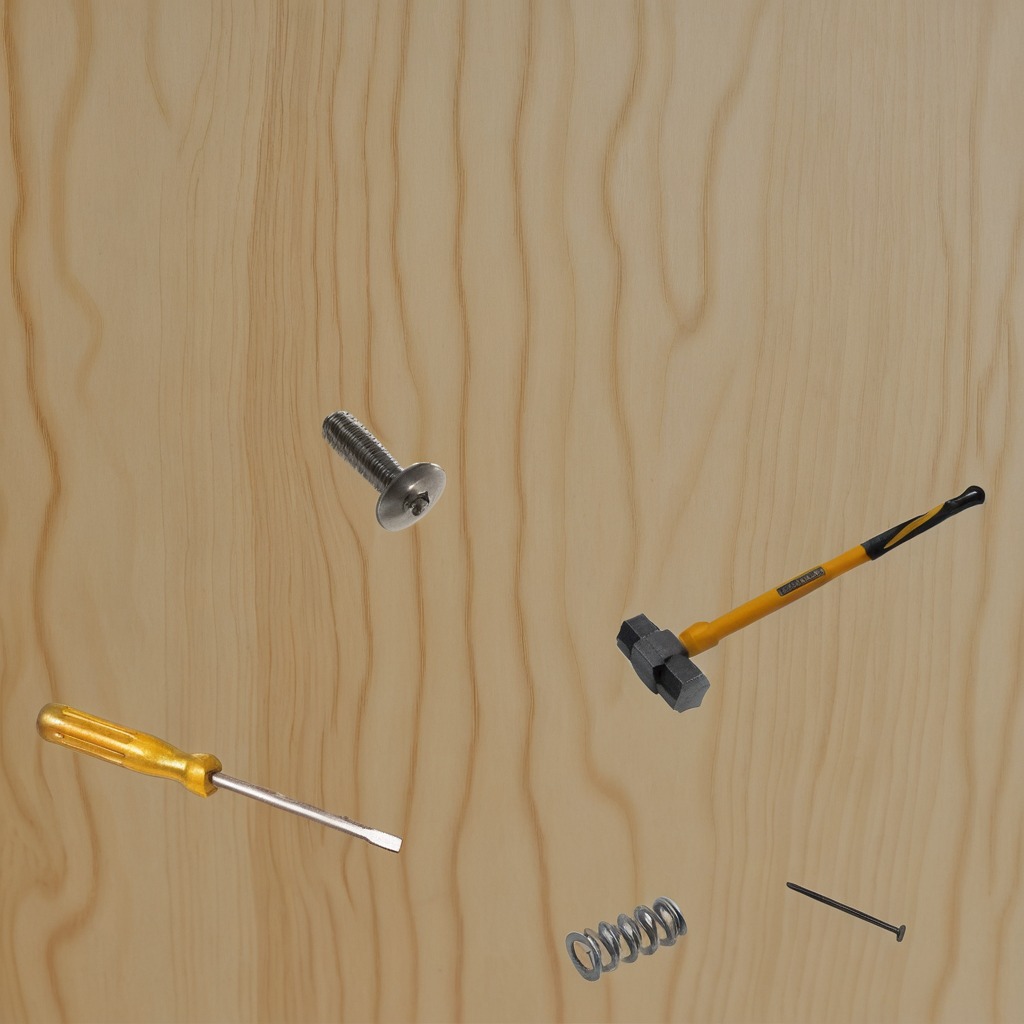
A metal machine screw, a hammer, an iron nail, a coiled metal spring, and a screwdriver are lying on the plywood surface.